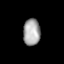
Tissue: lung
Cell type: Epithelial cells
Senescence score: 0.1357
Nuclear area (px): 444
Mean DAPI intensity: 166.761